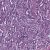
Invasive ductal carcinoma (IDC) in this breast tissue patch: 1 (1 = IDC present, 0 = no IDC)